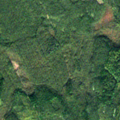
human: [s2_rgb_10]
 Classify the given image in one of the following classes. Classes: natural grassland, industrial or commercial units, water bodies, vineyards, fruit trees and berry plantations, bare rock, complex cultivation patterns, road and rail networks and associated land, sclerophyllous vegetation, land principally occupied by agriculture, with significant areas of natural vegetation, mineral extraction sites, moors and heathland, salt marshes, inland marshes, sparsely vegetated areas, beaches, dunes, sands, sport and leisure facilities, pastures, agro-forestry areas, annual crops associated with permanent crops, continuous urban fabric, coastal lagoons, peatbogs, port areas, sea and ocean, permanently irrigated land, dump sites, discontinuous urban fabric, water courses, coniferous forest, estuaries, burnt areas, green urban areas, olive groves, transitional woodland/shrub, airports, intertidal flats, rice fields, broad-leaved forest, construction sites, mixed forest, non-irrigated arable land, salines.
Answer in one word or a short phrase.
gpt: coniferous forest